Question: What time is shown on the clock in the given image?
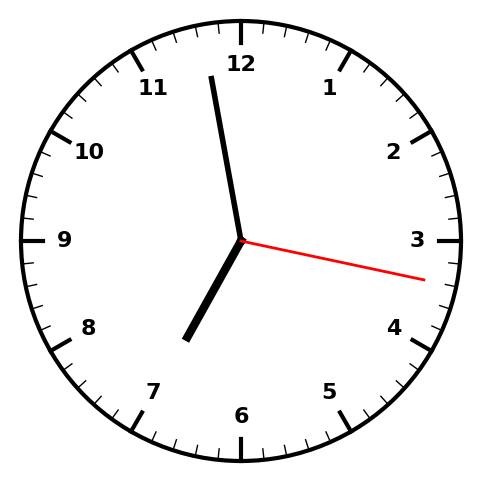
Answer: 06:58:17